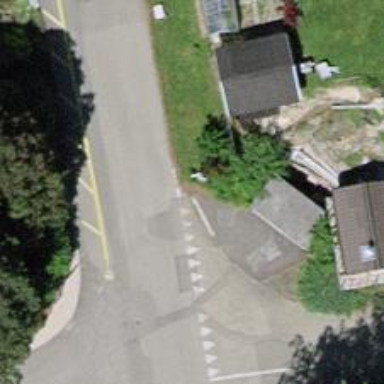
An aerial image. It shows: Bus stop with platform for public transport.